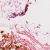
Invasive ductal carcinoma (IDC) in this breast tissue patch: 0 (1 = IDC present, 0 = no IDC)